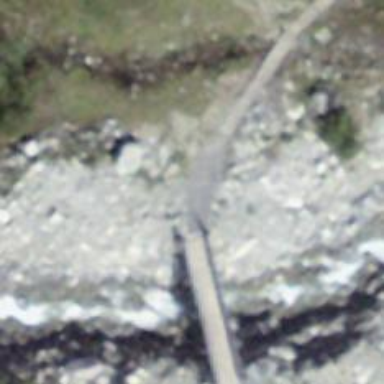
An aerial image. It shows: Path leading to bridge.